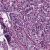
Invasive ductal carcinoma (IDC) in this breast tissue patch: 1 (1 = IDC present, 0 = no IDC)